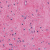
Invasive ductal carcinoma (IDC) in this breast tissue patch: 0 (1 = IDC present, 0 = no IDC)